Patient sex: M
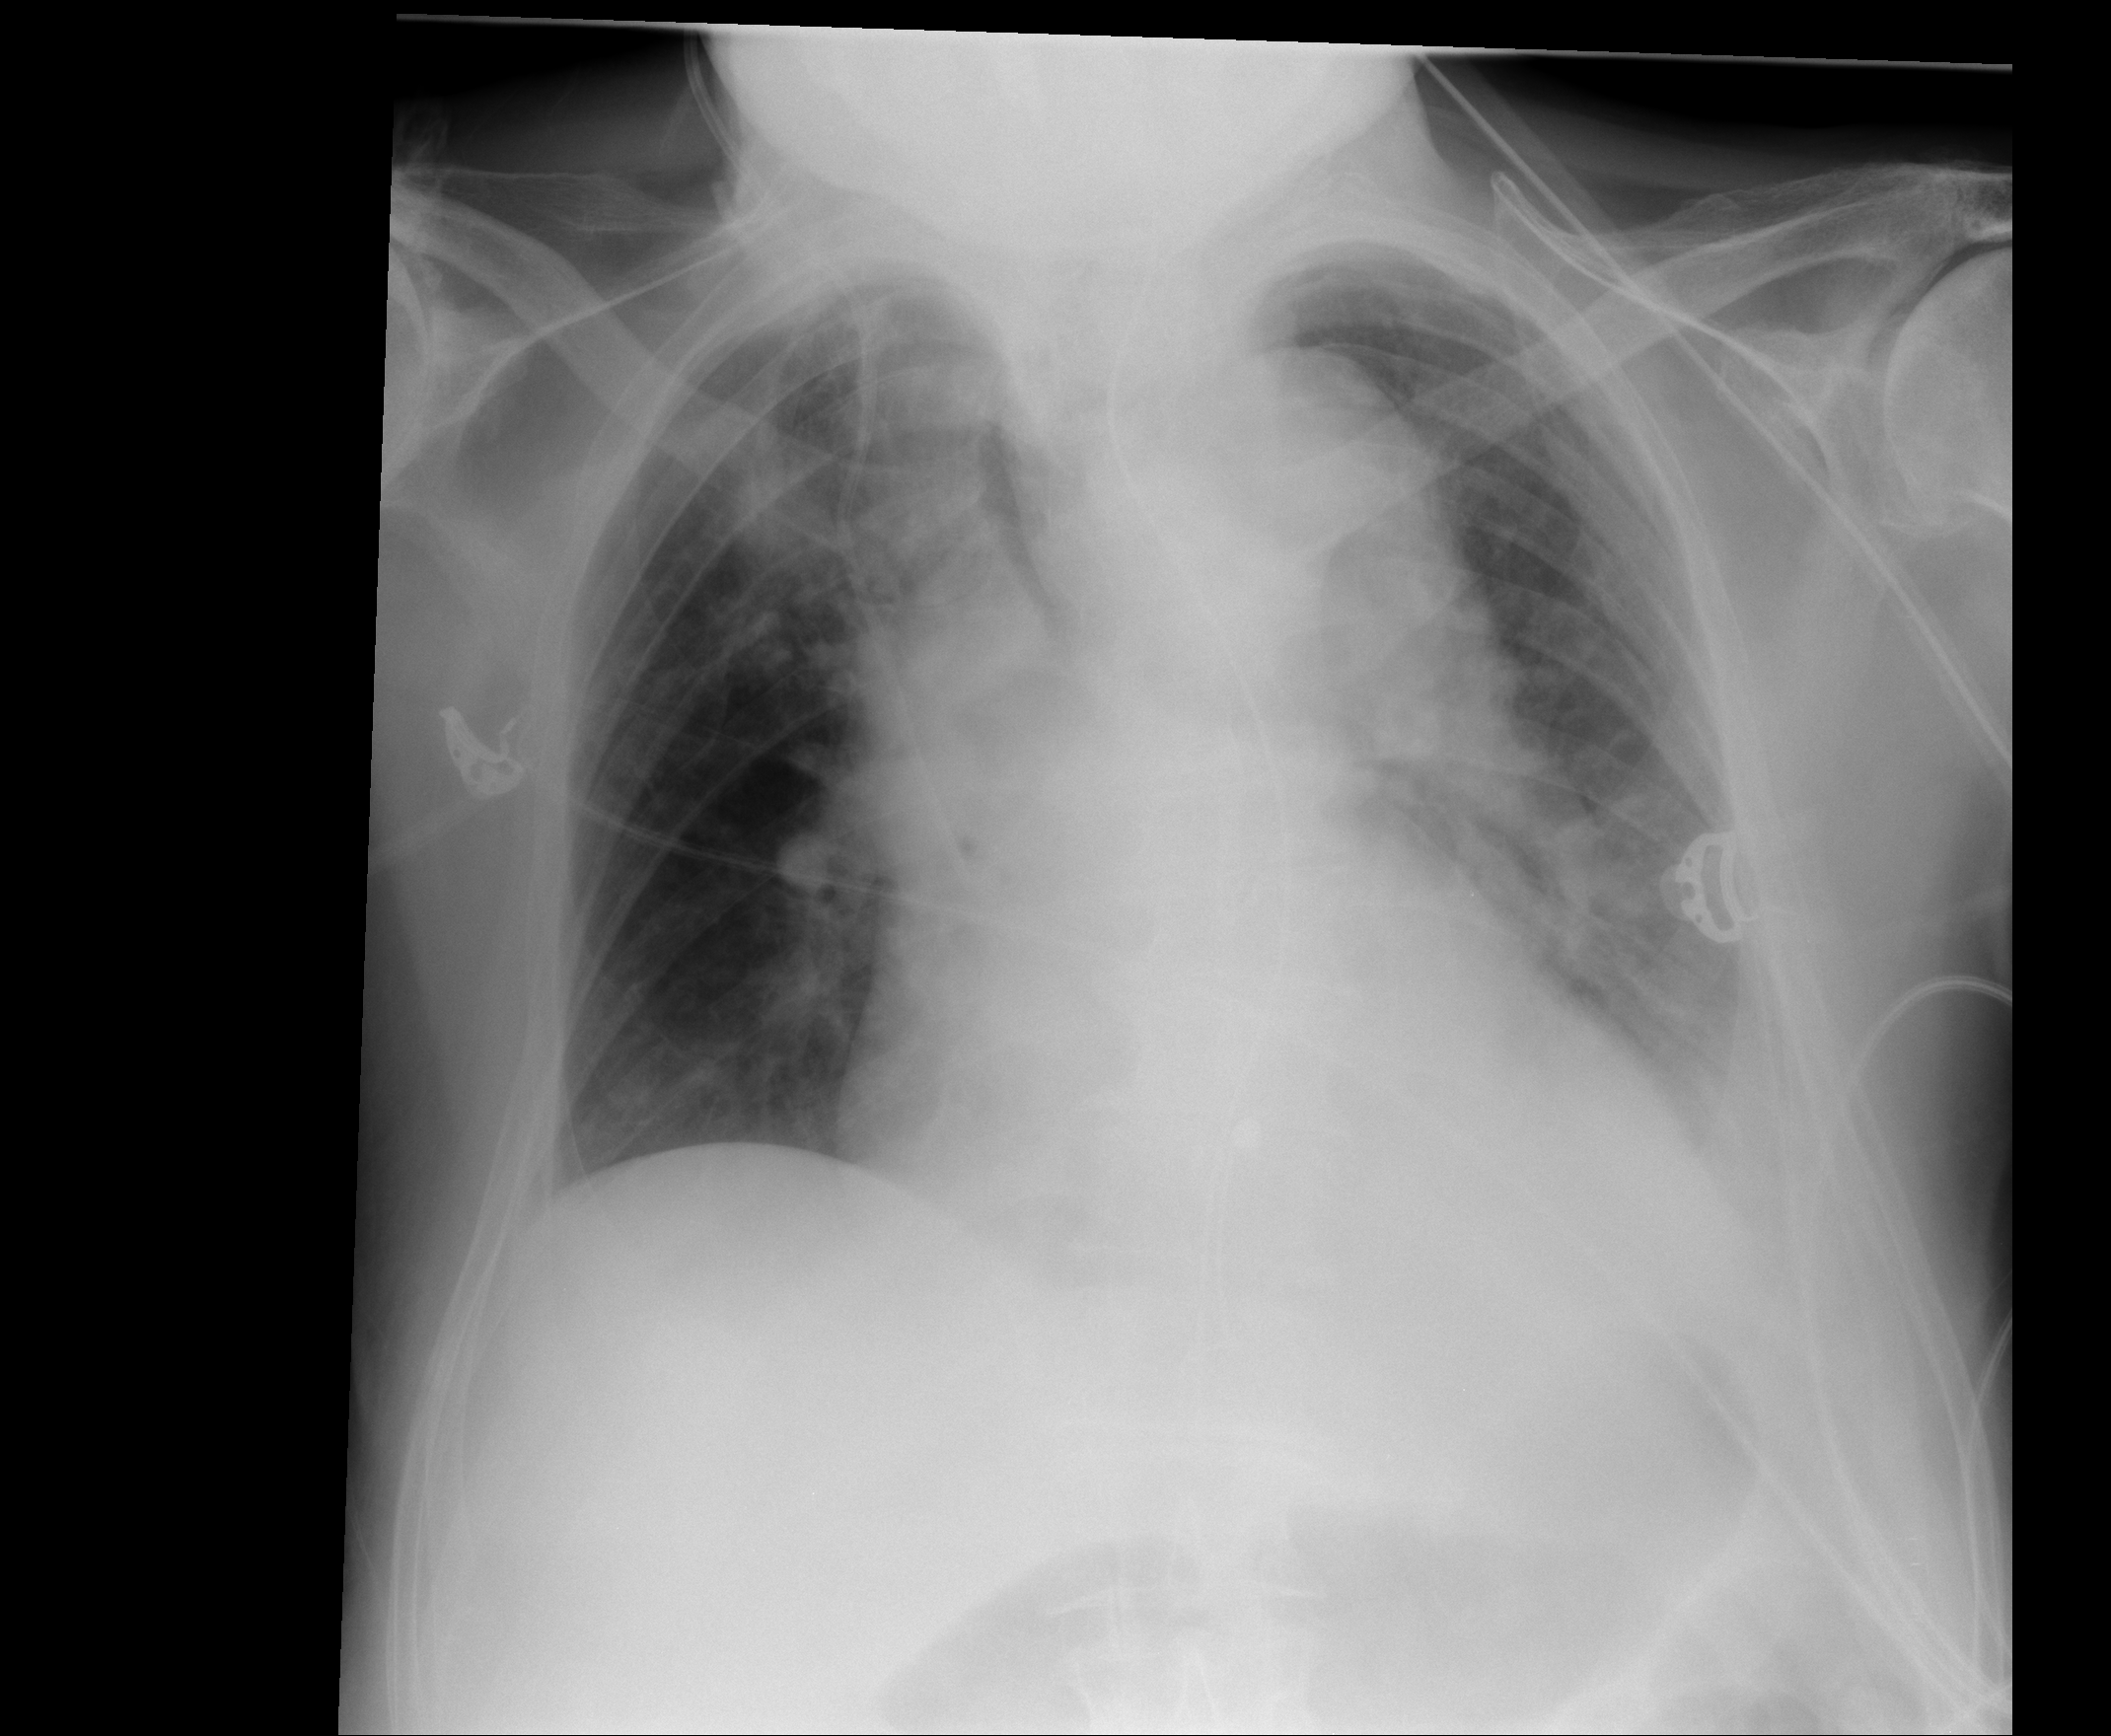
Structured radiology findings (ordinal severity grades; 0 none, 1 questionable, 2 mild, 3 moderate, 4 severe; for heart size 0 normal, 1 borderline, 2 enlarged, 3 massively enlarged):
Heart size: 2
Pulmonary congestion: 2
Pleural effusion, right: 0
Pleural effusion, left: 2
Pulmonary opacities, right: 0
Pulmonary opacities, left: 0
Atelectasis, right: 0
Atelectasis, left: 2